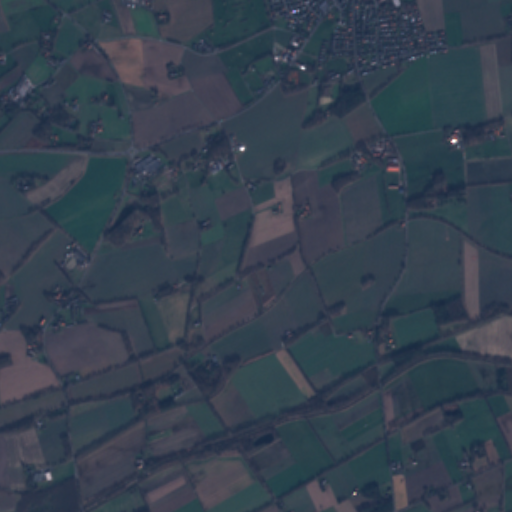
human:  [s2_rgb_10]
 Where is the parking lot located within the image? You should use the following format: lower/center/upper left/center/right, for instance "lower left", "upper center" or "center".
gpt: The parking lot is located in the upper left of the image.
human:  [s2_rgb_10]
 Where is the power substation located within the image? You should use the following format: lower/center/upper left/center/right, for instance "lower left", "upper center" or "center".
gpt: The power substation is located in the lower right of the image.
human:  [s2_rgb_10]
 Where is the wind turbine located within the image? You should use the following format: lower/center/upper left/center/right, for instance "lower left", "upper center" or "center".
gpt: The wind turbine is located in the center right of the image.
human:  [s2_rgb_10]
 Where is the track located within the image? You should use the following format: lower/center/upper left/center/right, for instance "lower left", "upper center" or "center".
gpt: There is no track in the image.